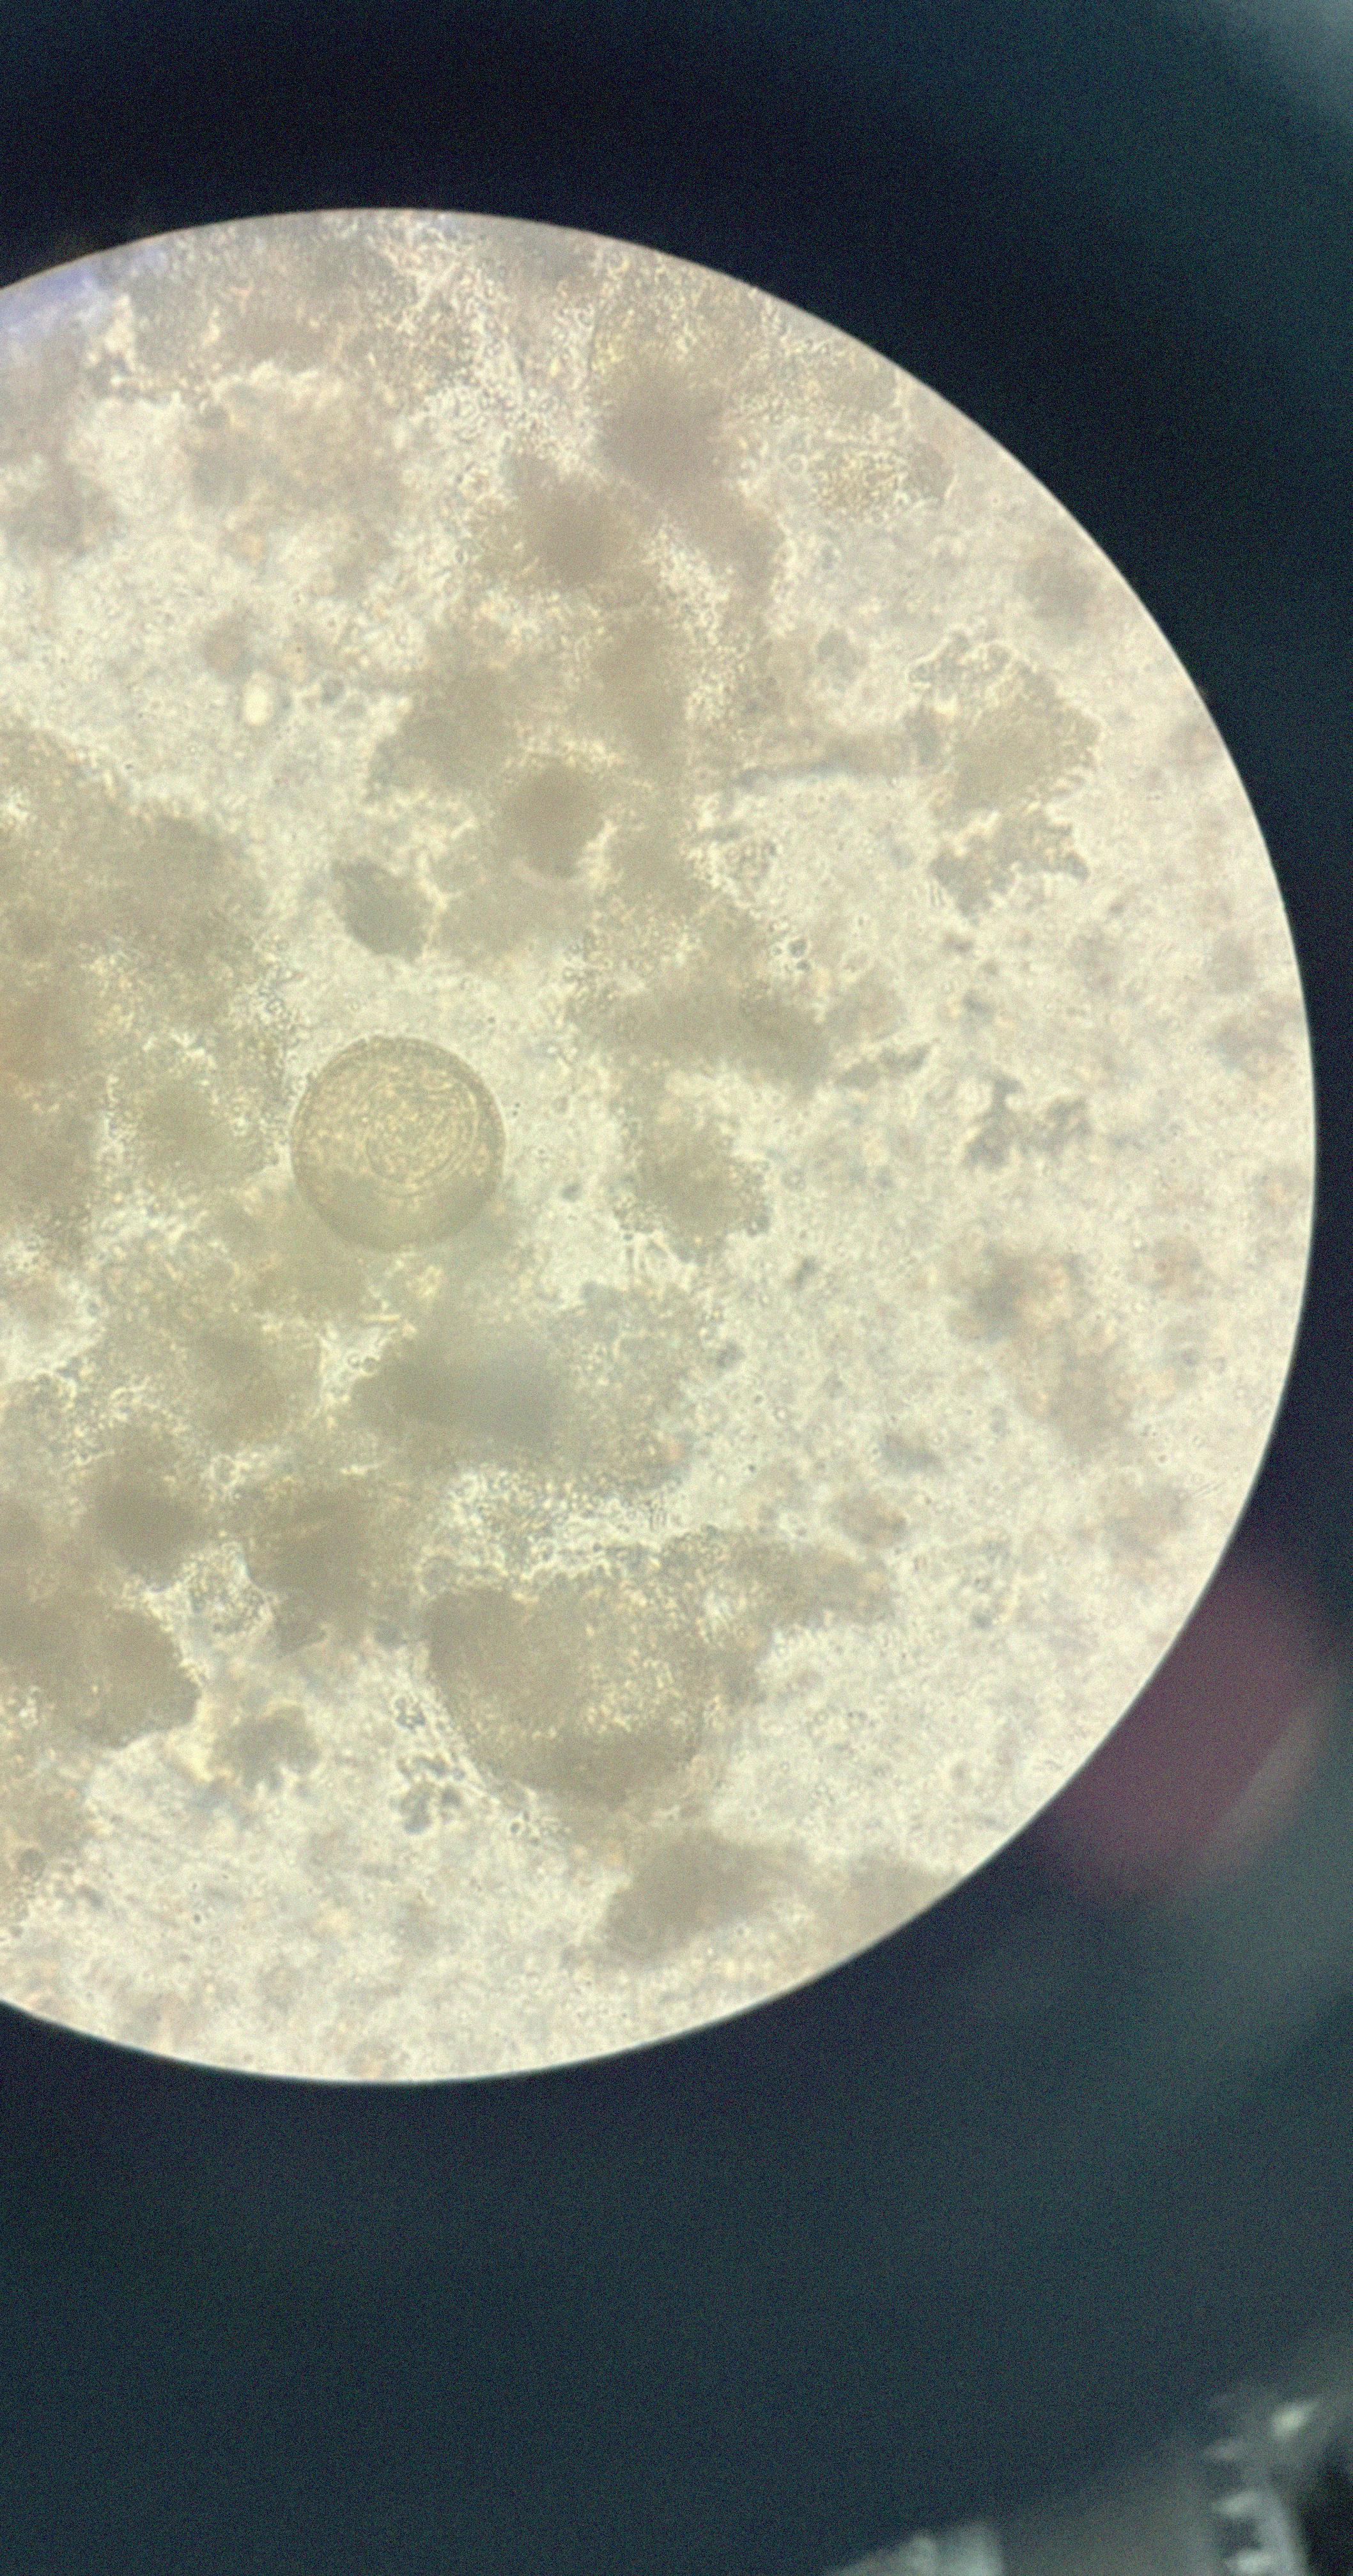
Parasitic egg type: Hymenolepis diminuta